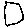
Label: hexagon